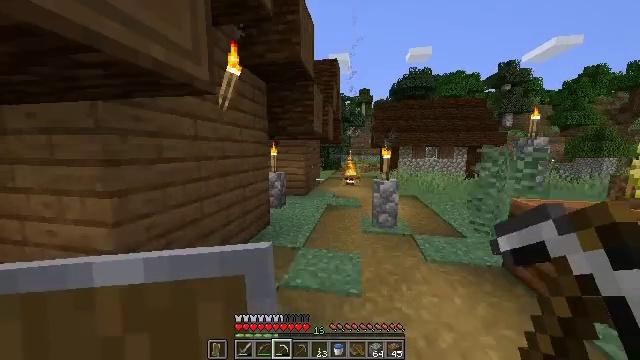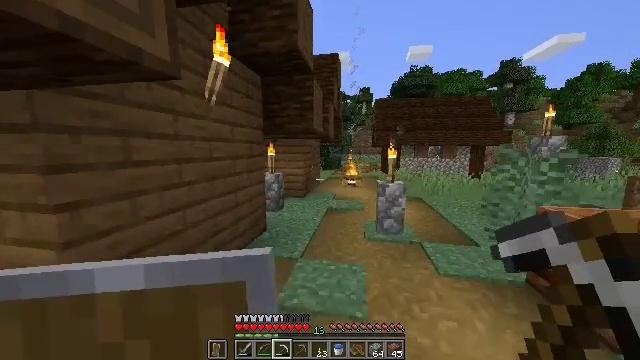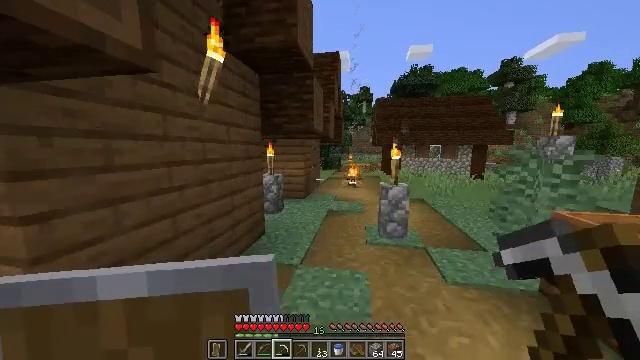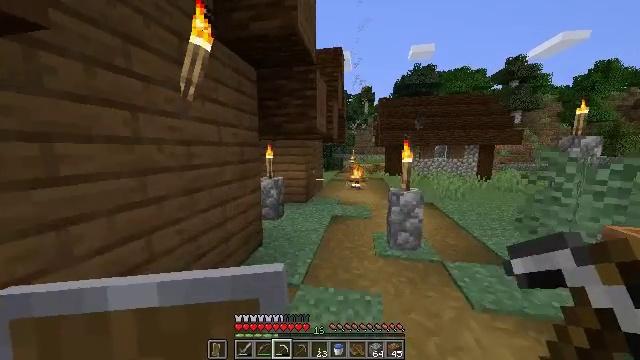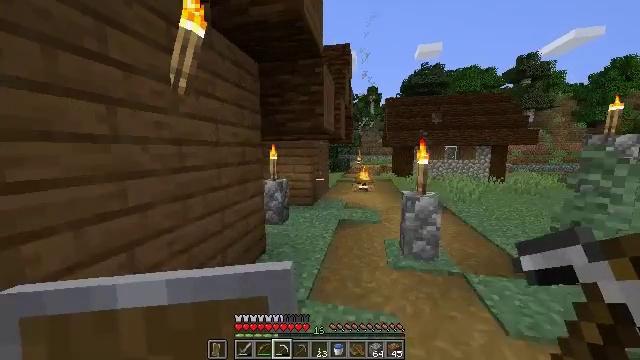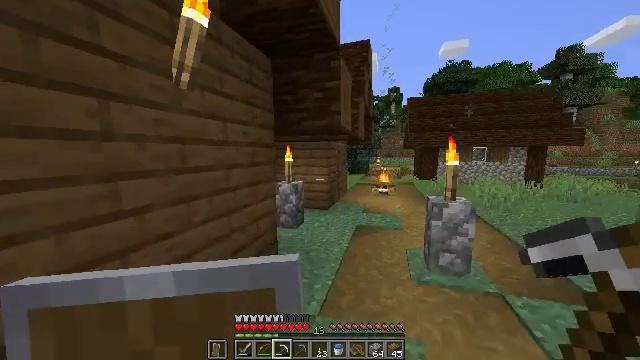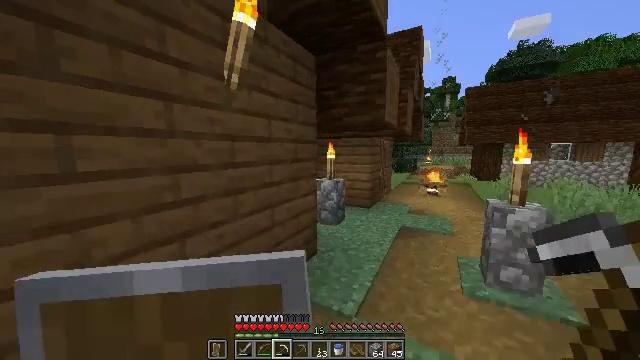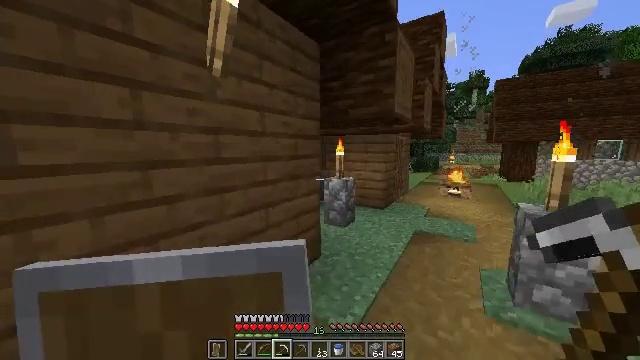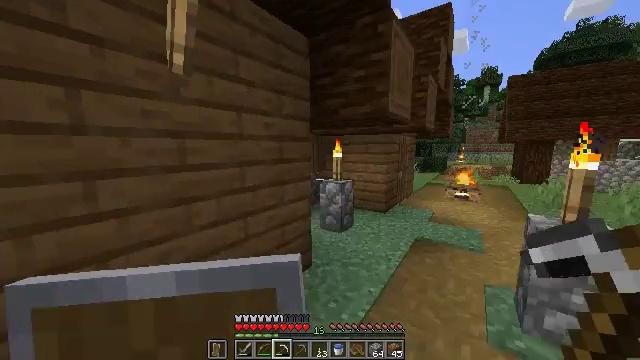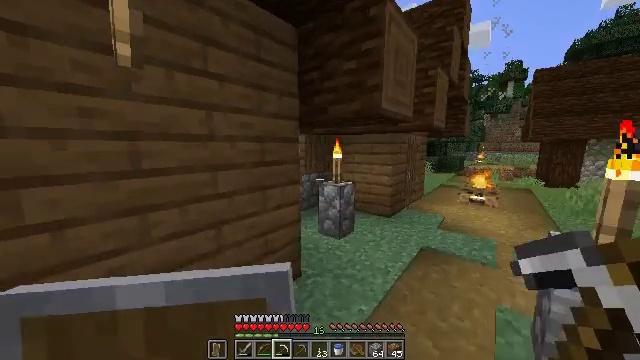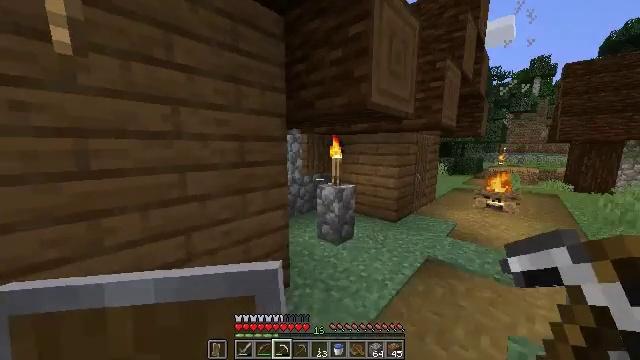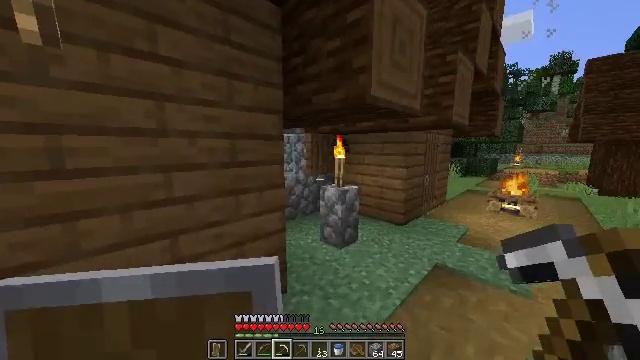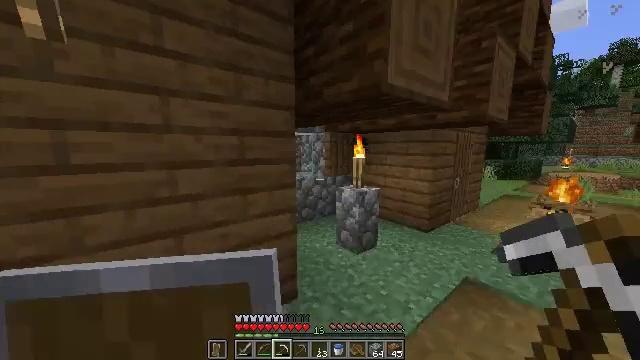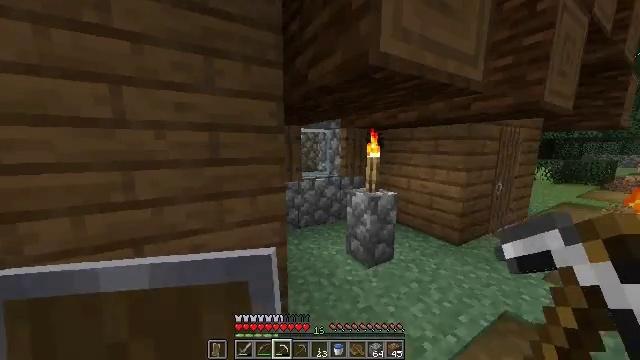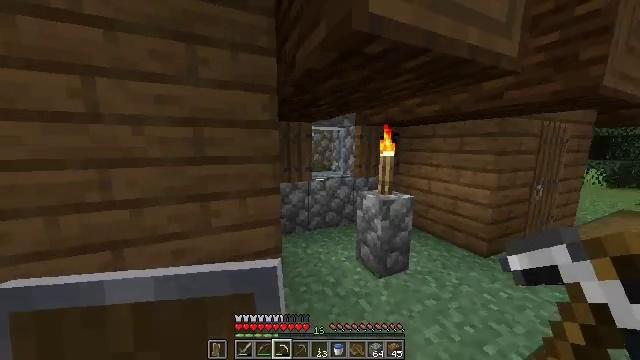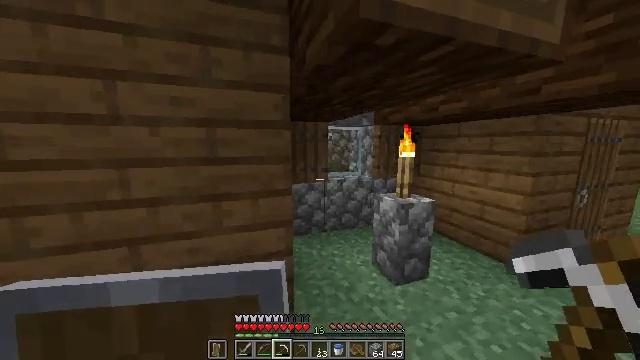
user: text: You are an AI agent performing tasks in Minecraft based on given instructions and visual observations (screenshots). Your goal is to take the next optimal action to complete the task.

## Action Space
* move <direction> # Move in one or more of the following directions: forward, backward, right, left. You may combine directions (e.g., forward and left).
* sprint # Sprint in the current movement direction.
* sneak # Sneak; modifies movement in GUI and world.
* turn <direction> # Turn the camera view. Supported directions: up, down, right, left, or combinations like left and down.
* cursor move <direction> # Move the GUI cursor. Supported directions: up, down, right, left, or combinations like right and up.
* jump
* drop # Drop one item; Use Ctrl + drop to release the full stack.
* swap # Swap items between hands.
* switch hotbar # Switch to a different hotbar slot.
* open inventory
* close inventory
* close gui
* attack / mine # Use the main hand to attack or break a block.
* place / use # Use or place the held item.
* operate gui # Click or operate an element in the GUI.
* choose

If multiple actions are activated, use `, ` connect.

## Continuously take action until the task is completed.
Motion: motion action
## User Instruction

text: craft item air
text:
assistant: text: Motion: move forward
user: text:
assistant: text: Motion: move forward
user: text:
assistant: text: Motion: move forward
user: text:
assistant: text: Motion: move forward, turn left
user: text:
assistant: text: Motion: move forward and move right, turn left
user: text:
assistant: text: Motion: move forward and move right, turn left
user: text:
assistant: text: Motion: move forward and move right, turn left
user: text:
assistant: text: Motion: move forward and move right, turn left
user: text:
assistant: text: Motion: move forward and move right, turn left
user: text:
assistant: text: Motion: move forward and move right, turn left
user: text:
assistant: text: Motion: move forward, turn left
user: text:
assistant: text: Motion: move forward and move right, turn left
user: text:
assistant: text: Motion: move forward and move right, turn left
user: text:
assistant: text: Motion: move forward and move right, turn left
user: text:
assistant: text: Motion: move forward and move right, turn left
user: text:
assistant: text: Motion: move forward
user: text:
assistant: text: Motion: move forward and move right, turn right and down
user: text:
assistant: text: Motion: move forward and move right, turn right and up
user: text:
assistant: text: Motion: move forward and move right, turn right and up
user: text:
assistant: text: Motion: move forward and move right
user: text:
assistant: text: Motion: move forward and move right, turn left and down
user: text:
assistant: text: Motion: move forward and move right, turn left
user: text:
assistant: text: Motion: move forward, turn left and down
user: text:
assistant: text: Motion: move forward, turn left and down
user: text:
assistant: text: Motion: move forward, turn left
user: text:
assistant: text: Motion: move forward, turn left
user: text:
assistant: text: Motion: move forward, turn left
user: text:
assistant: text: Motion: move forward, turn left
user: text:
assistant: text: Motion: move forward
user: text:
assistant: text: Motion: move forward, use / place